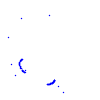
Particle: proton